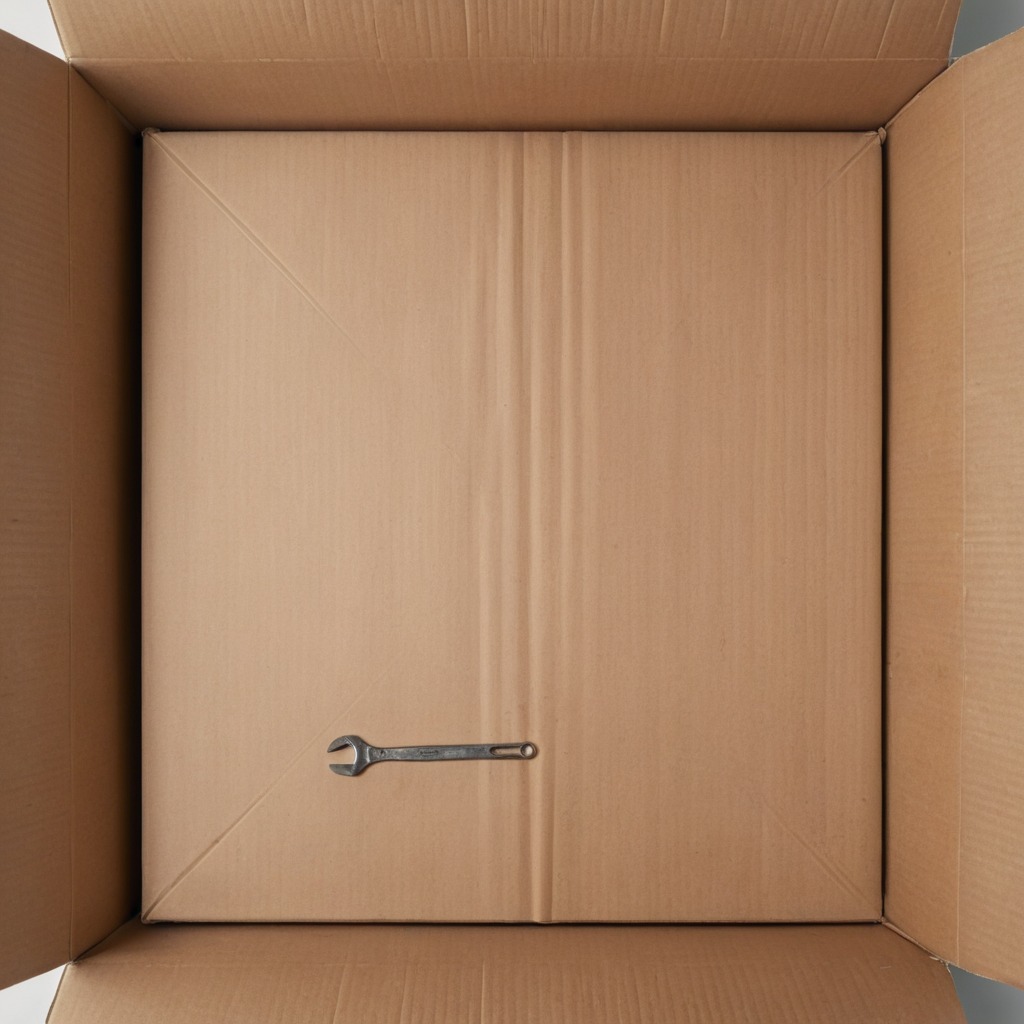
An wrench is lying on the cardboard box surface in an outdoor workshop during daytime bright natural light soft shadows slightly creased but.